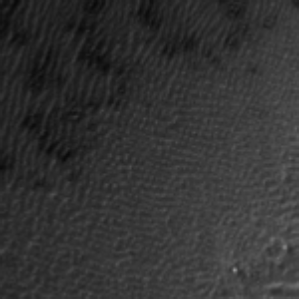
Label: frost